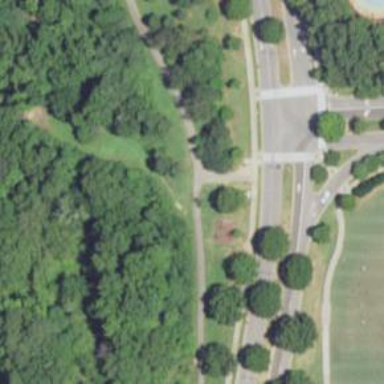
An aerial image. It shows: Disc golf tee area.